Question: I have a very rough workaround for 10 statements using a combination of 2 cells, as follows
'''
Cell 1 (O2)
=IF(C2="TW2-OUT",VLOOKUP($D2,Players,8,FALSE)+VLOOKUP($D2,Players,9,FALSE),IF(C2="TW2-IN",IF($D2="","",VLOOKUP($D2,Players,10,FALSE)),IF(C2="Playing",IF($D2="","",VLOOKUP($D2,Players,8,FALSE)+VLOOKUP($D2,Players,9,FALSE)+VLOOKUP($D2,Players,10,FALSE)),IF(C2="IN1OUT2",VLOOKUP($D2,Players,9,FALSE)+VLOOKUP($D2,Players,10,FALSE),IF(C2="TW1-OUT",IF($D2="","",VLOOKUP($D2,Players,8,FALSE)),IF(C2="TW1-IN",IF($D2="","",VLOOKUP($D2,Players,9,FALSE)+VLOOKUP($D2,Players,10,FALSE)),IF(C2="TW3-OUT",VLOOKUP($D2,Players,8,FALSE)+VLOOKUP($D2,Players,9,FALSE)+VLOOKUP($D2,Players,10,FALSE),0)))))))+P2
Cell 2 (P2)
=IF(C2="TW3-IN",IF($D2="","",VLOOKUP($D2,Players,11,FALSE)),IF(C2="IN2OUT3",VLOOKUP($D2,Players,10,FALSE),IF(C2="IN1OUT3",VLOOKUP($D2,Players,9,FALSE)+VLOOKUP($D2,Players,10,FALSE),0)))
'''
Is there a better way of doing this. I have read via a Google search about using a table approach with an array to achieve the same effect. However, in my case the status of a player determines the score of a player and this complicates things for me. Here are the 10 possible statuses (if statements) broken down as follows with how scored are calculated:
'''
TransferStatuses Cols
Playing 8+9+10+11
TW1-IN 9+10
TW1-OUT 8
TW2-IN 10+11
TW2-OUT 8+9
TW3-IN 11
TW3-OUT 8+9+10
IN1OUT2 9
IN1OUT3 9+10
IN2OUT3 10
8 = ColK (Transfer Window 0)
9 = ColL(Transfer Window 1)
10 = ColM (Transfer Window 2)
11 = ColN(Transfer Window 3)
'''
The 'score' array will be along the lines as follows:
'''
=VLOOKUP(C2,$S$2:$T$11,2,FALSE)
'''
The problem is that I don't know how to put it all together to make it work, i.e. I have to extend my formula to 300 cells but I don't know how to implement it so that the array calculates the scores correctly for each player?
Can someone help?
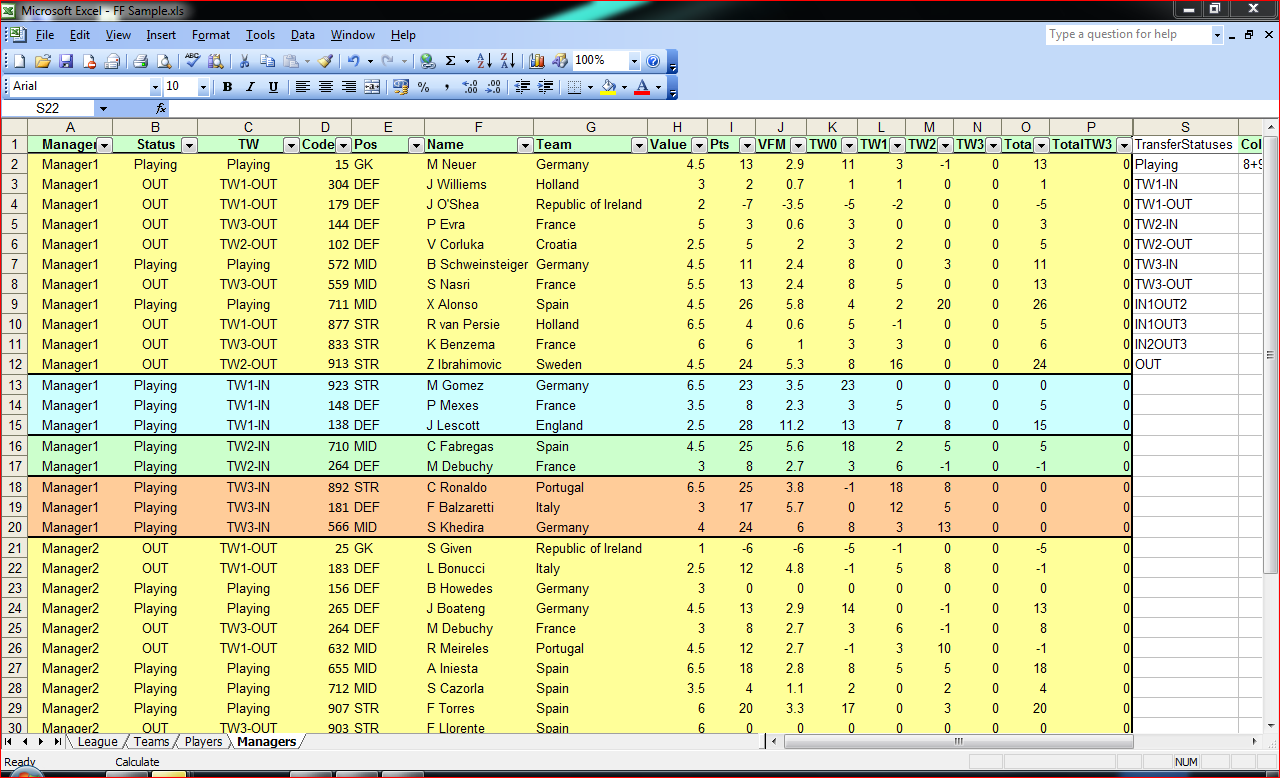
Answer: If I understand you correctly I would approach it like this:
Set up a matrix of binary values that specify, for each status, which columns should be added up. Use 'OFFSET' and 'MATCH' to look up the status for each data row and return the array/range of binary values, and 'SUMPRODUCT' to sum it all up. See screenshot: